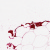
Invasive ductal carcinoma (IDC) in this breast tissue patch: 0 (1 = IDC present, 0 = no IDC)